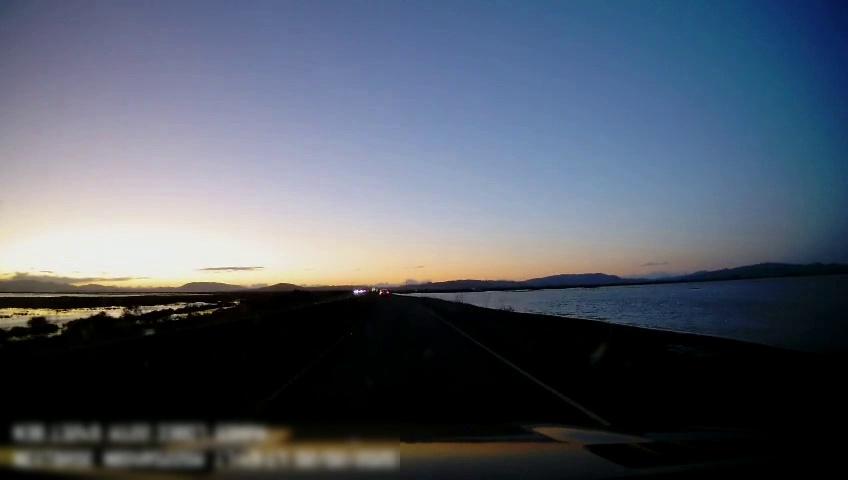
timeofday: Dusk/Dawn/Twilight
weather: Sunny
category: Drivable Space
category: Vehicles | Car
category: Lanes | Current Lane
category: Lanes | Current Lane